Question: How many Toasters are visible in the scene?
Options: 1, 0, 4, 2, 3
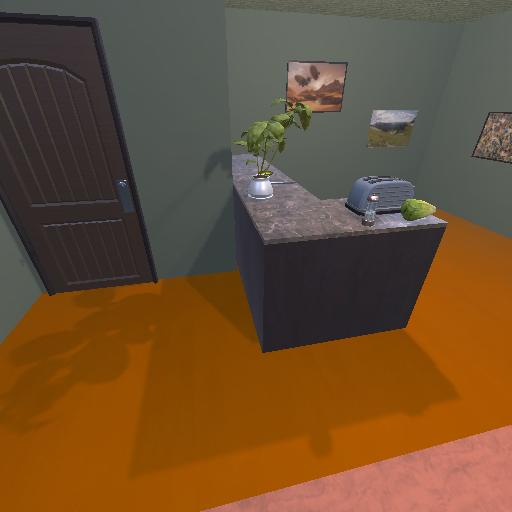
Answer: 1